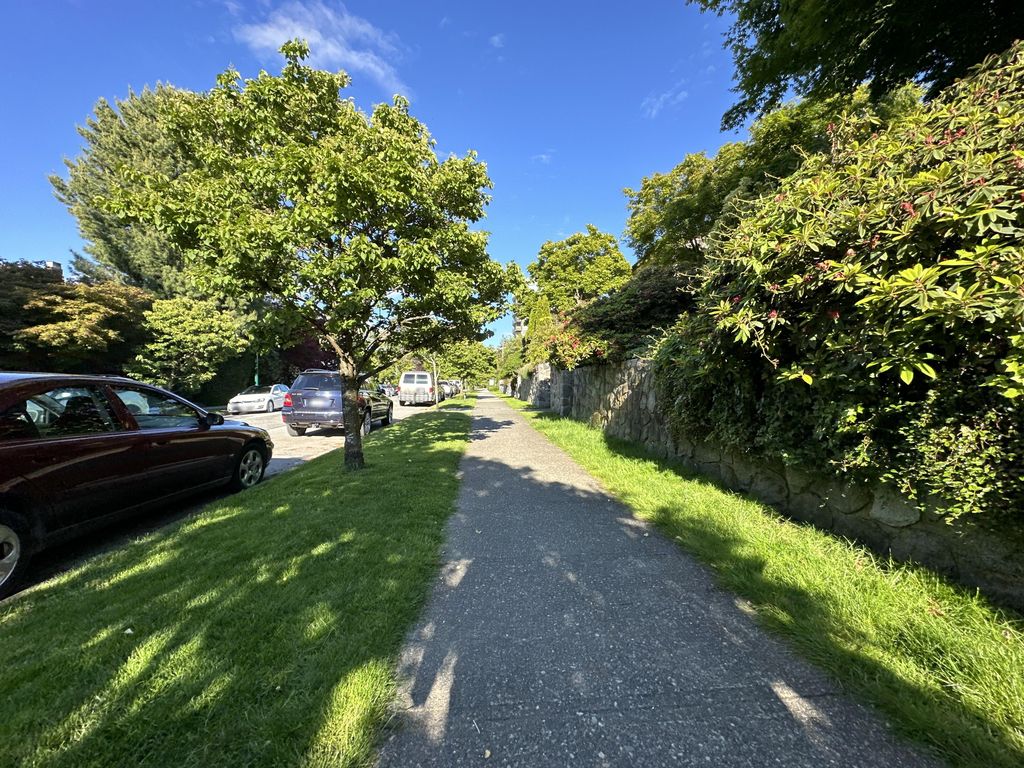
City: vancouver